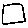
Label: square